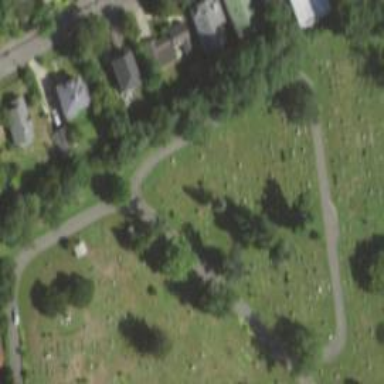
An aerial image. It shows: Sector within cemetery.